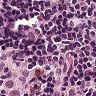
Metastatic tissue present: no